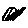
Label: bird